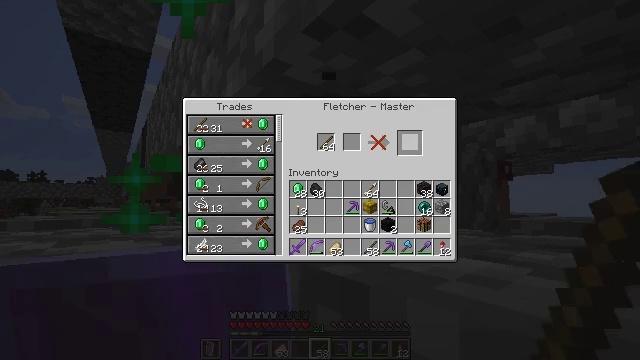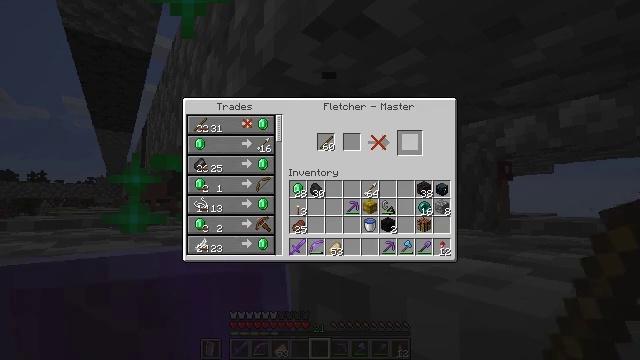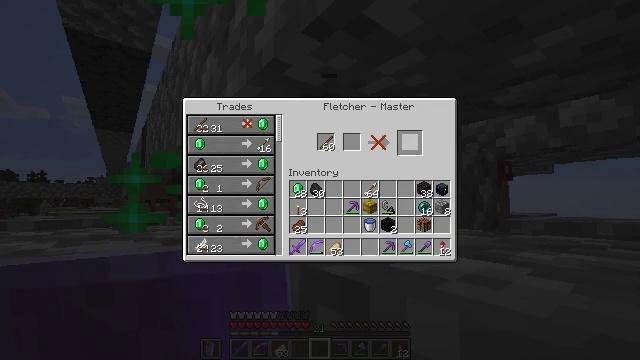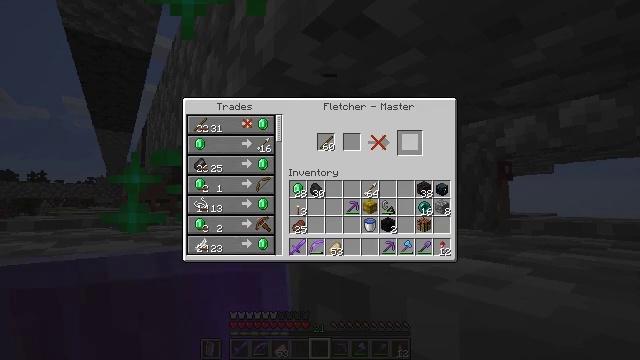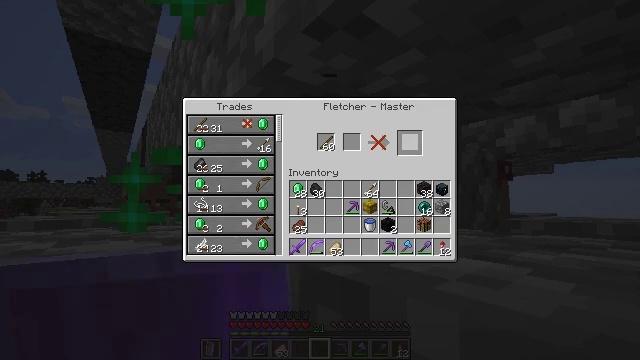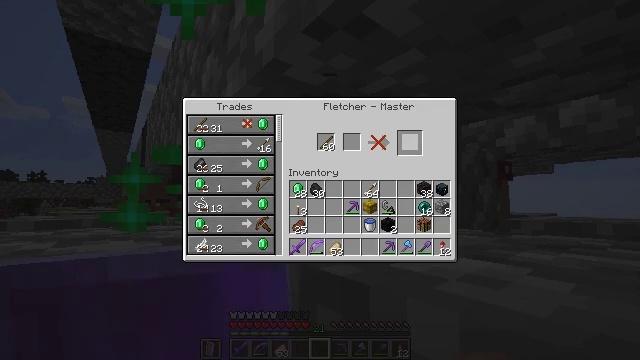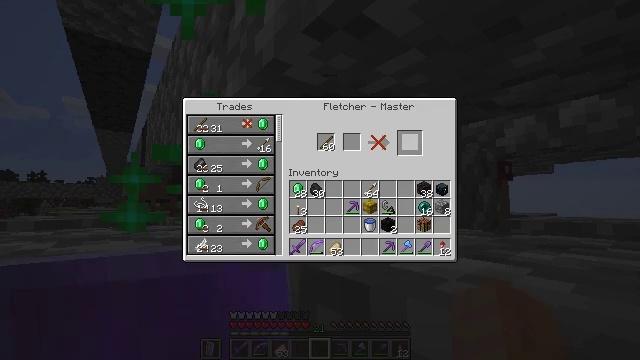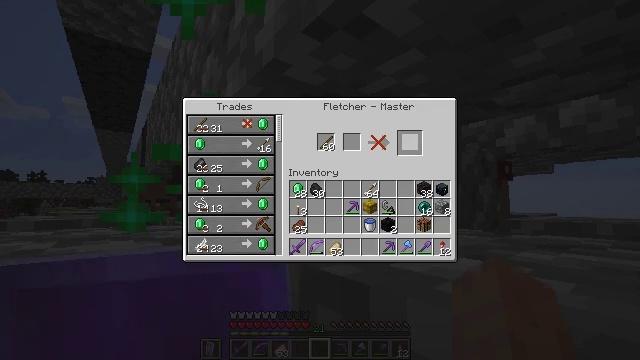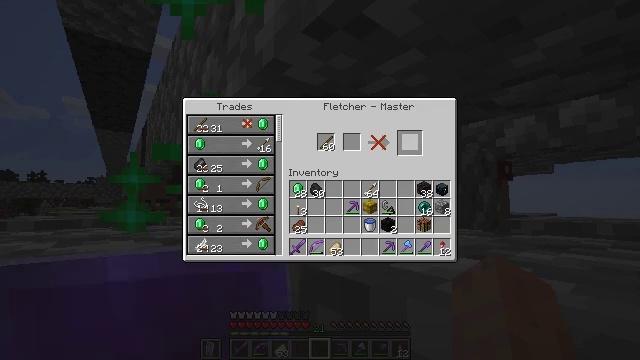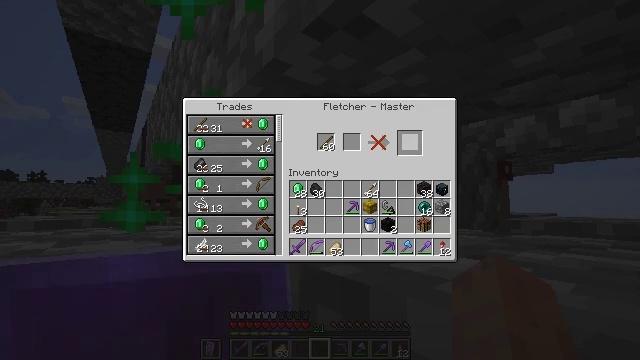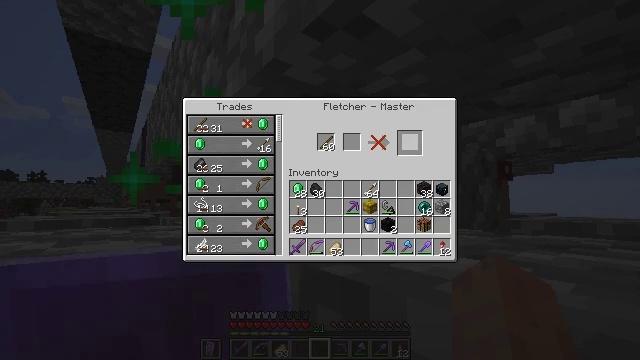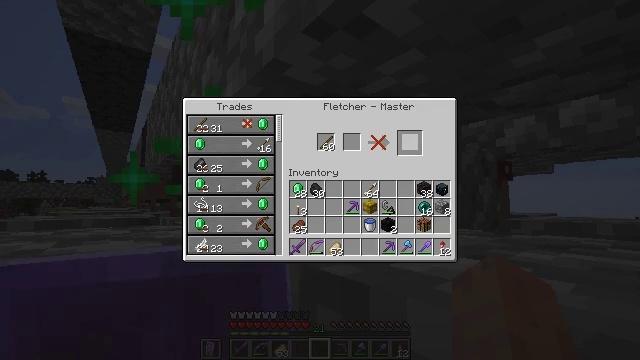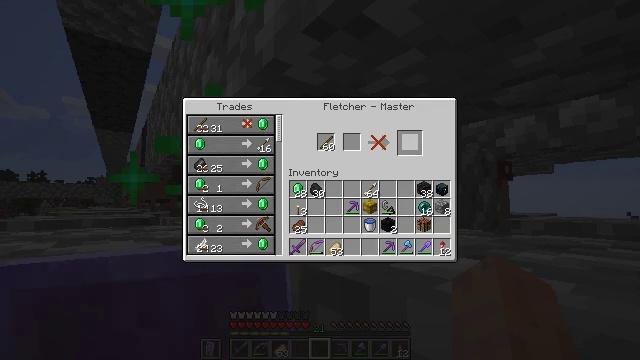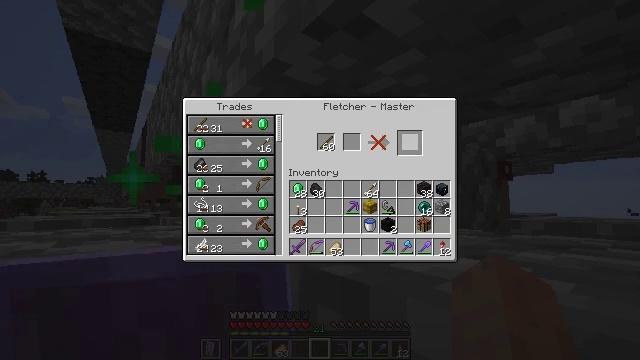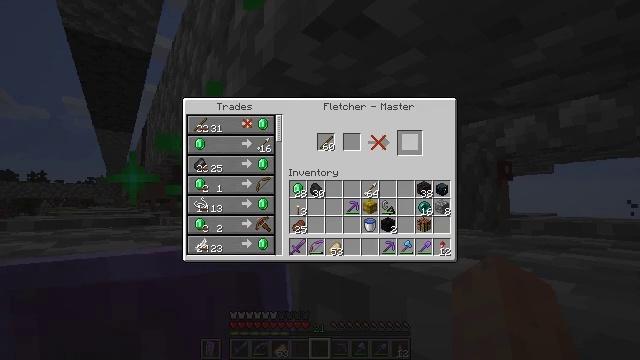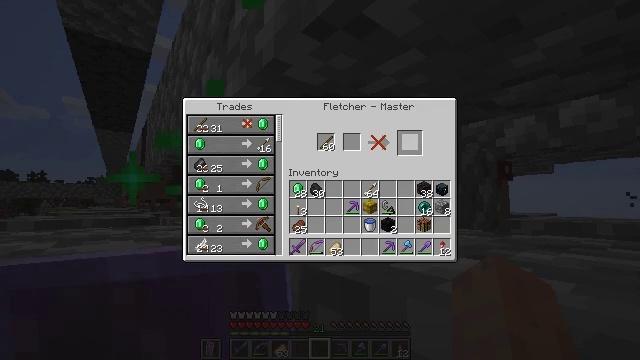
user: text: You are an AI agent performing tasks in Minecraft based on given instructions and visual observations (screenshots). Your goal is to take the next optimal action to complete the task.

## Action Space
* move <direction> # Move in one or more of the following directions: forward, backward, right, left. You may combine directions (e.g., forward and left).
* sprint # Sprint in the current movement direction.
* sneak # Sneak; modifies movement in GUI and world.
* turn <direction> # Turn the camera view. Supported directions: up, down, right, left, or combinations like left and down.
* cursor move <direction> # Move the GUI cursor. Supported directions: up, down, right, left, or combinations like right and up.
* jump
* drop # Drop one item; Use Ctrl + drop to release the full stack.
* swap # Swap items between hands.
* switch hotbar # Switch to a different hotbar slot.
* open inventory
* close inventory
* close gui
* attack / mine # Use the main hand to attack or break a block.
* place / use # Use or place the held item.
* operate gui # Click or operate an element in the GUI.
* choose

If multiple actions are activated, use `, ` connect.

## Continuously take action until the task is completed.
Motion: motion action
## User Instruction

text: Drop wheat seeds.
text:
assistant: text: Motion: sneak, attack / mine, jump
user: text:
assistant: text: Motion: sneak, attack / mine
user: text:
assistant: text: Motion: sneak, jump
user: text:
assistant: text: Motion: sneak, attack / mine, jump
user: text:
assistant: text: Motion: sneak, attack / mine, jump
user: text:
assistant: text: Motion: sneak, jump
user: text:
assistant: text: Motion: sneak, attack / mine, jump
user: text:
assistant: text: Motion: sneak, attack / mine, jump
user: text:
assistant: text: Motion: sneak, attack / mine, jump
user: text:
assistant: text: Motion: sneak, attack / mine, jump
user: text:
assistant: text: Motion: sneak, attack / mine, jump
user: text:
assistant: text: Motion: sneak, attack / mine, jump
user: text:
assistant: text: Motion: sneak, attack / mine, jump
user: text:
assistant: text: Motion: sneak
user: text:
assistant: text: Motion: sneak, attack / mine, jump
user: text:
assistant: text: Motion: sneak, attack / mine, jump
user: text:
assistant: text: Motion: sneak, attack / mine, jump
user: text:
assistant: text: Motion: sneak
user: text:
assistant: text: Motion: no_op
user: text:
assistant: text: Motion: no_op
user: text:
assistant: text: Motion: no_op
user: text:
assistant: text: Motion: no_op
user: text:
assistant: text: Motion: no_op
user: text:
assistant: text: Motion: no_op
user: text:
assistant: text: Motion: no_op
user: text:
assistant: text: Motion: no_op
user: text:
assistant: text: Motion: no_op
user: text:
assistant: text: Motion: no_op
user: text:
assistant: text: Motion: no_op
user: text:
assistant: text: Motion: no_op